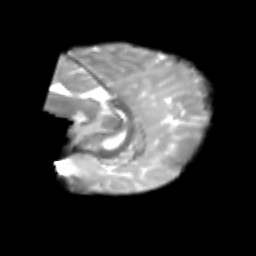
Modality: T2w
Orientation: sagittal
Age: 7
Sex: male
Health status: healthy